Interaction volume radius: 5 \u00c5
Interaction volume height: 30 \u00c5
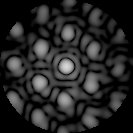
Disorder parameter: 0.3519